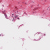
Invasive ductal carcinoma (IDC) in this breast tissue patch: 0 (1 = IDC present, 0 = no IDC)